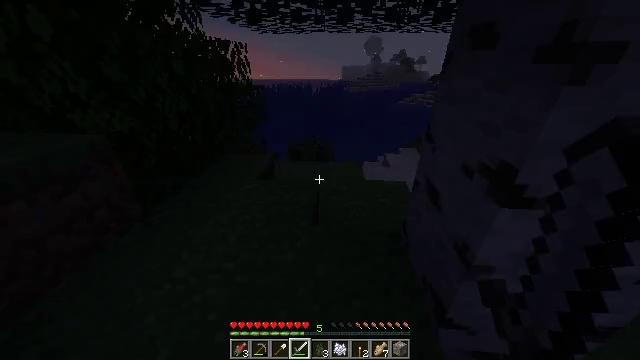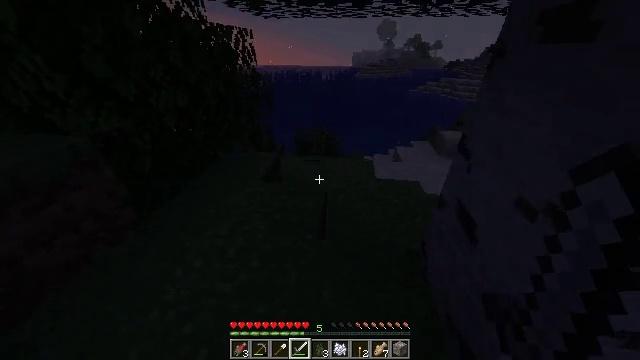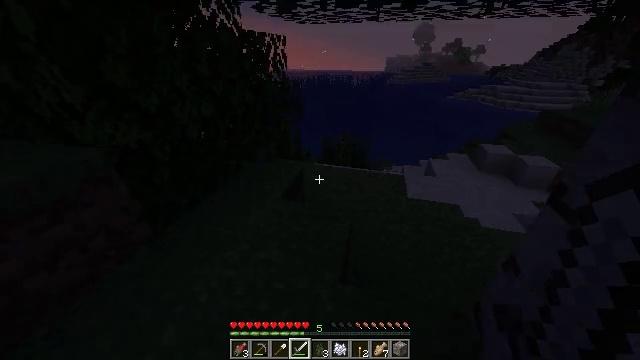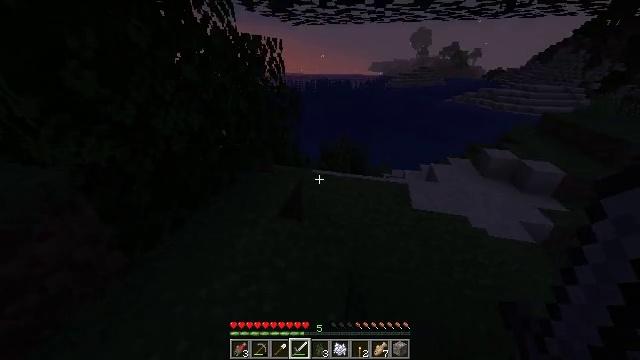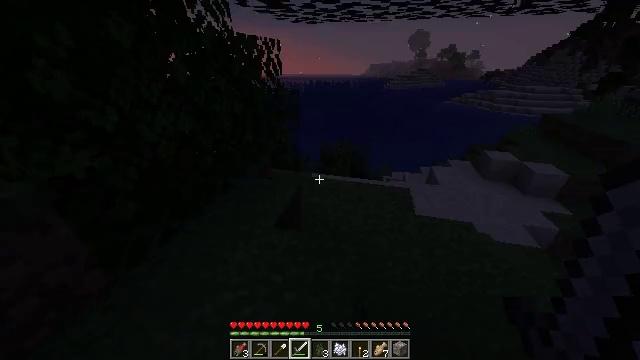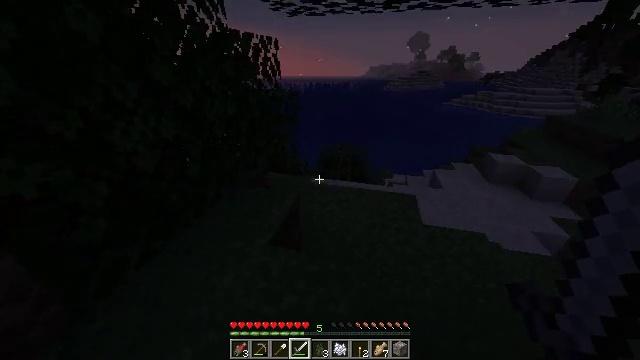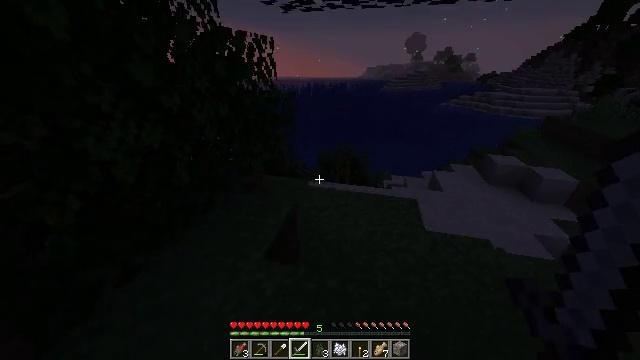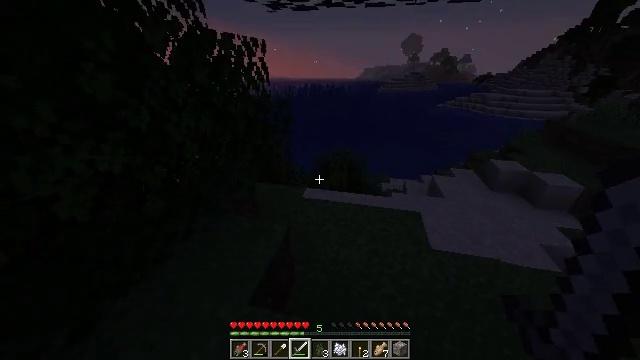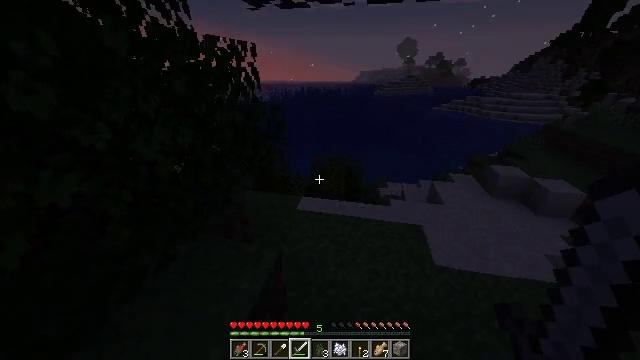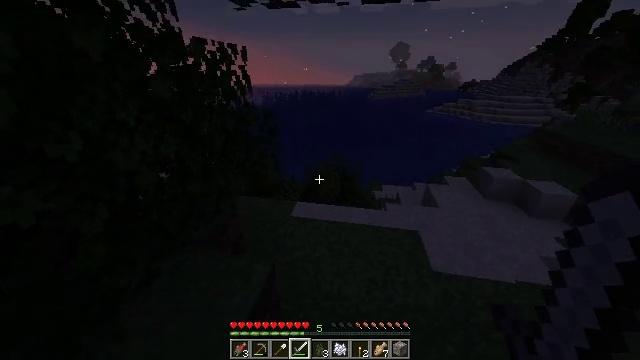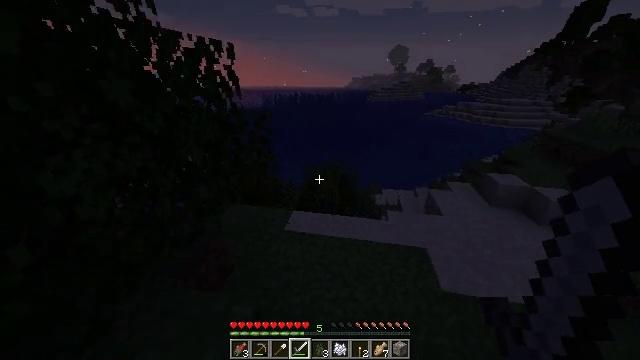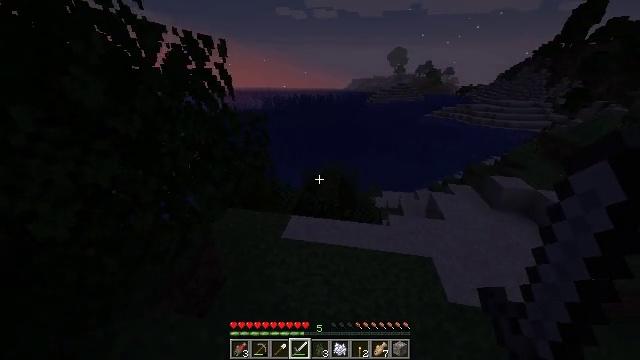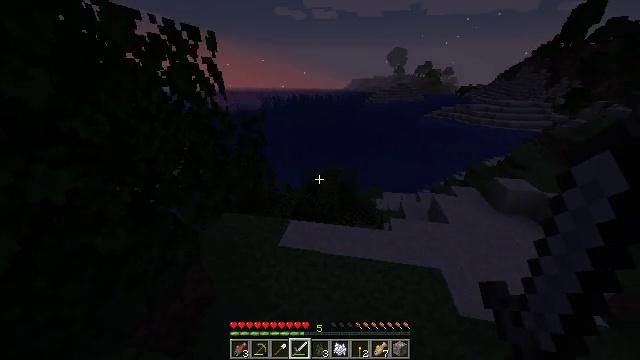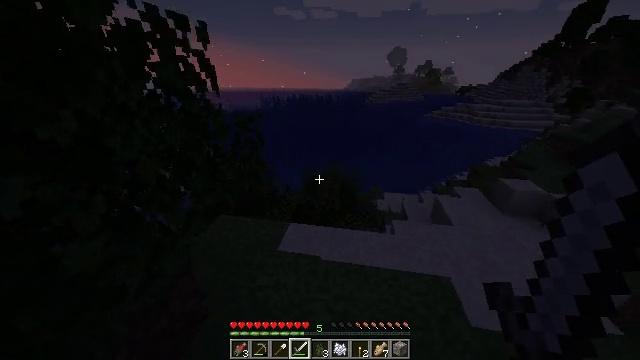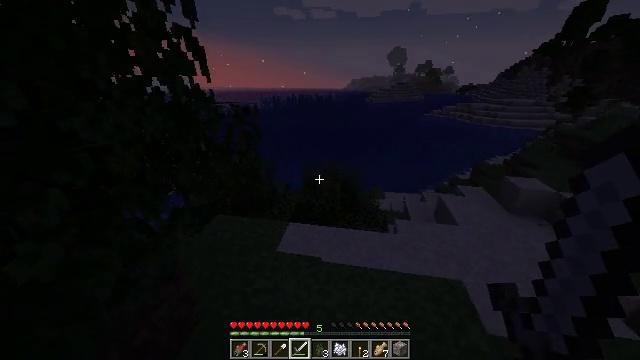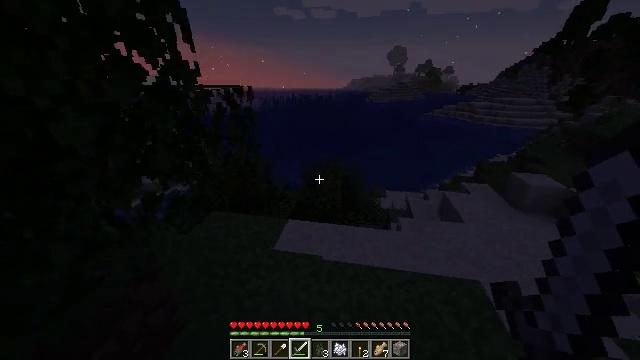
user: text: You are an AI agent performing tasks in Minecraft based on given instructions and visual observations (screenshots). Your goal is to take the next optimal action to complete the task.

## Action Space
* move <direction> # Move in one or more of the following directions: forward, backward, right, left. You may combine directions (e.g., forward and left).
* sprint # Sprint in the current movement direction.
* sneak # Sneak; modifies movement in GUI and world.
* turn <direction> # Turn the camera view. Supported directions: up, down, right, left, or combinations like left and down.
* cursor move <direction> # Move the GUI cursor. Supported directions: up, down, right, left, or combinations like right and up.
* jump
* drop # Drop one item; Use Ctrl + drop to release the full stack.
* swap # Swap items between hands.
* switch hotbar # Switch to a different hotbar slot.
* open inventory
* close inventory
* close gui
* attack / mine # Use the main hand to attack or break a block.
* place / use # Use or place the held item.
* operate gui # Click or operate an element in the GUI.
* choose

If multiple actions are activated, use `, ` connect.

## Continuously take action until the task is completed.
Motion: motion action
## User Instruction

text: Break the sugar cane.
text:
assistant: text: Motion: move forward, sprint
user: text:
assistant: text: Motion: move forward, sprint, turn left and up
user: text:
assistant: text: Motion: move forward
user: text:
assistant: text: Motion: move forward
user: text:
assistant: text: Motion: move forward
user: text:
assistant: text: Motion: move forward
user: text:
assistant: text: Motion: move forward
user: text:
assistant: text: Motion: move forward
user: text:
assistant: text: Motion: move forward, turn right
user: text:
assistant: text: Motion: move forward
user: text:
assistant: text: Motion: move forward
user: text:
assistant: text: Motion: move forward
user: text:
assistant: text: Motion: move forward
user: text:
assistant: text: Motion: move forward
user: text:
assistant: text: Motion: move forward
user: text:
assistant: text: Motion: move forward
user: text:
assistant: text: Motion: move forward
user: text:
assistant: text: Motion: move forward
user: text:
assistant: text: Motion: move forward
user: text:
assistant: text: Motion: move forward and move right
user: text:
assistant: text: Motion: move forward and move right, turn right
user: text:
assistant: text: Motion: move forward and move right, turn right and up
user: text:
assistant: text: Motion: move forward and move right, turn right and up
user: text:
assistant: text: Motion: move forward and move right
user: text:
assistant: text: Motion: move forward and move right
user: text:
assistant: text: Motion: move forward
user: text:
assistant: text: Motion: move forward
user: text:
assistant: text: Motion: move forward
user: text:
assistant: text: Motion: no_op
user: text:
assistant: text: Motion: no_op